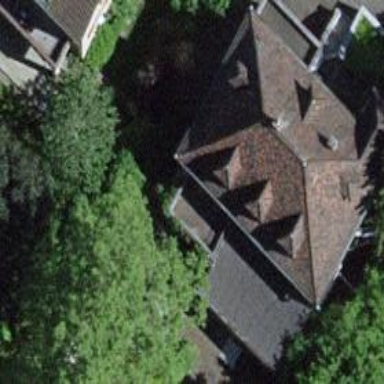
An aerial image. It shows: Detached building.